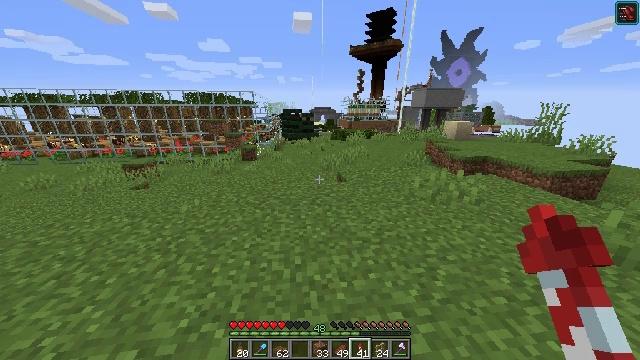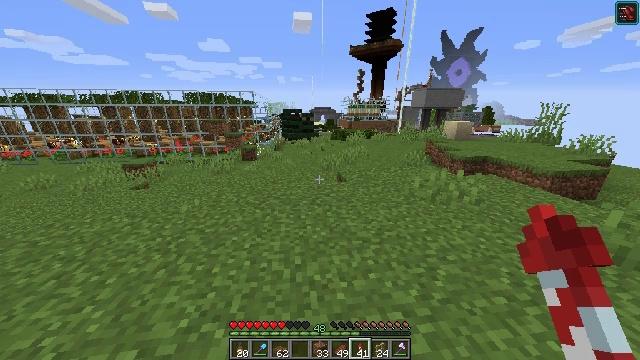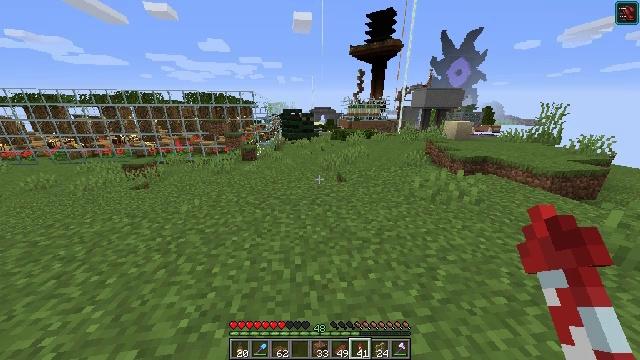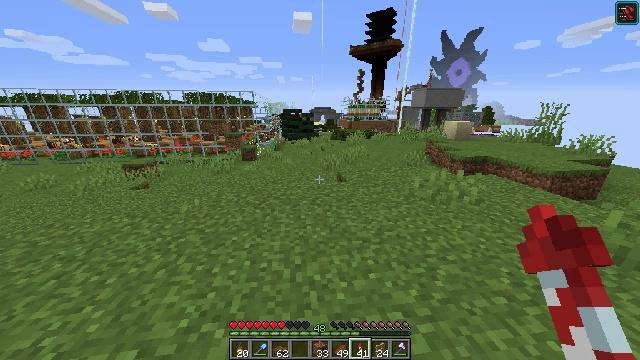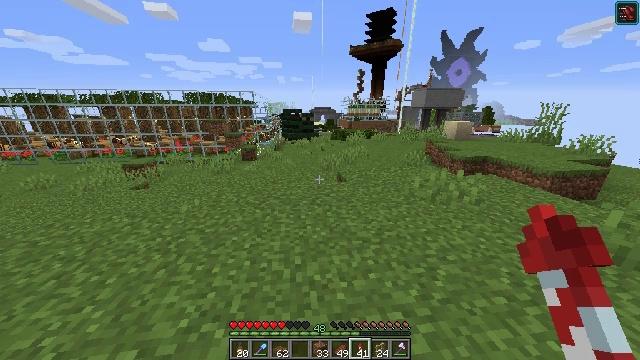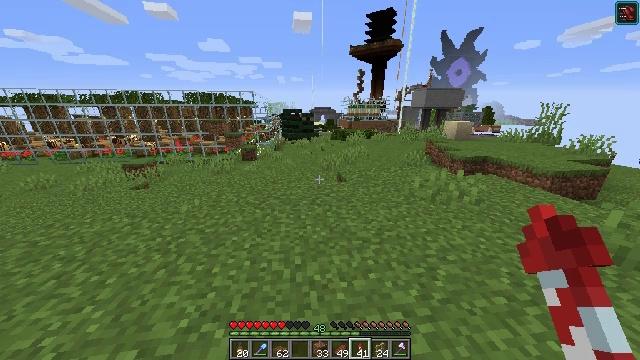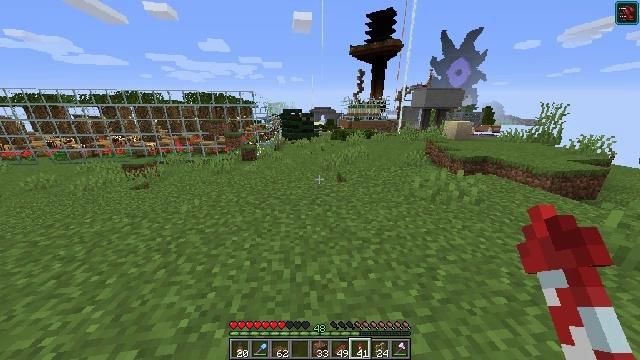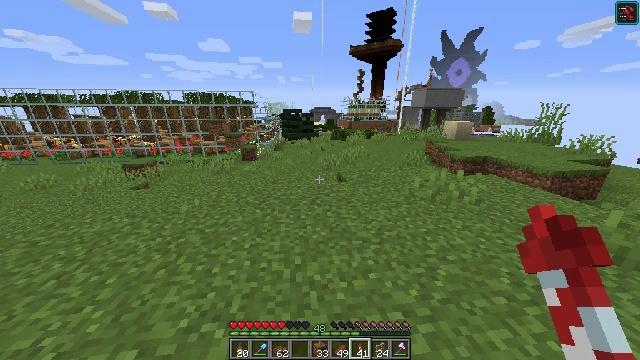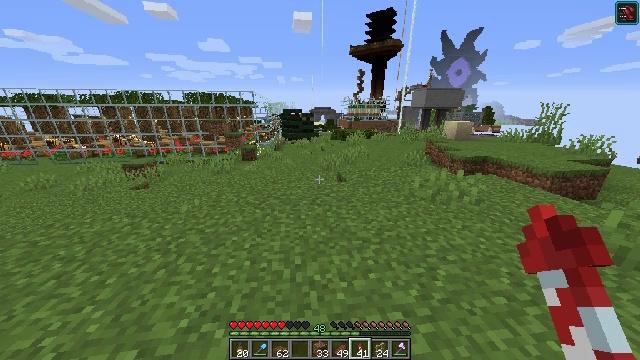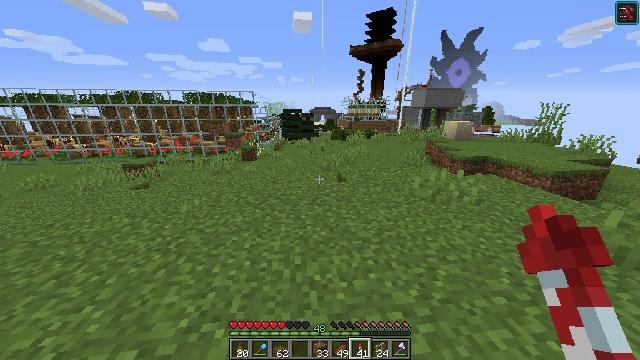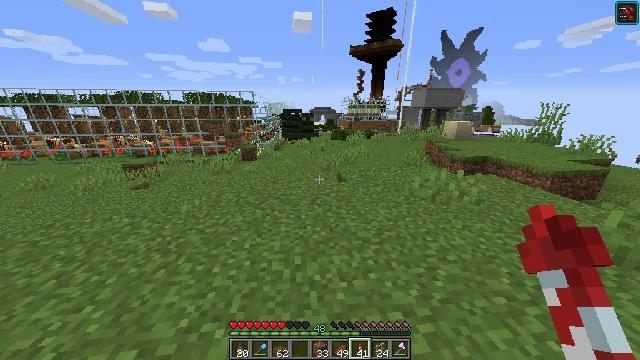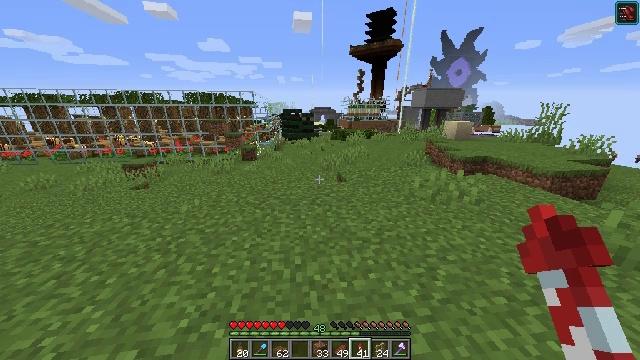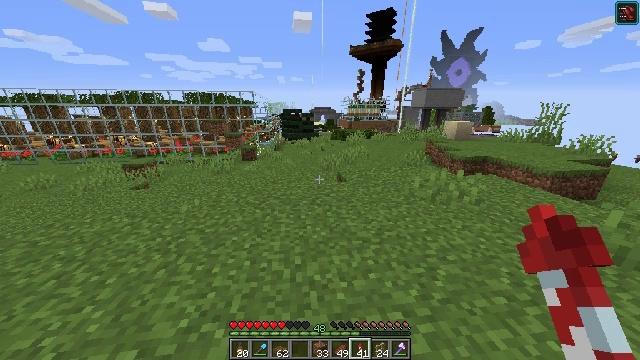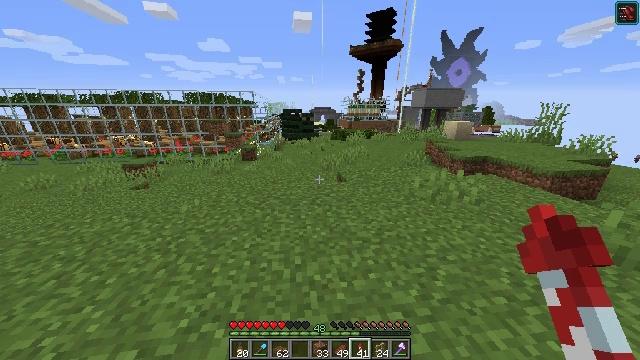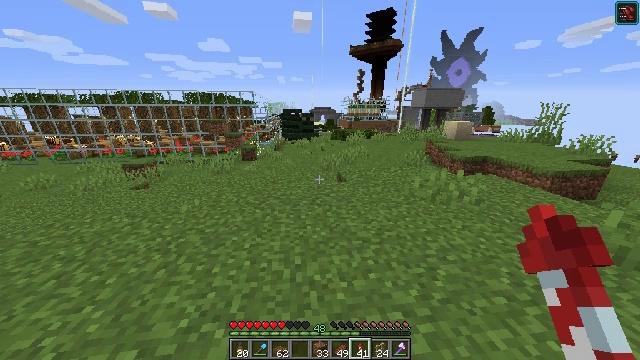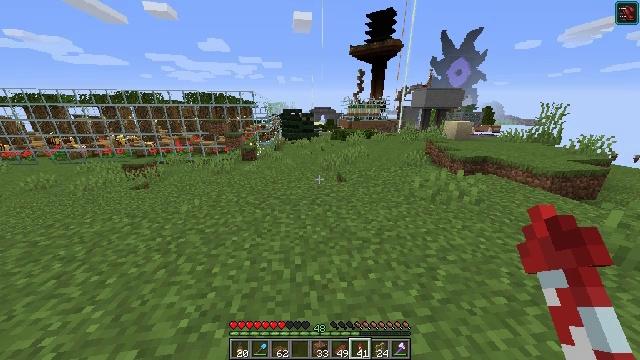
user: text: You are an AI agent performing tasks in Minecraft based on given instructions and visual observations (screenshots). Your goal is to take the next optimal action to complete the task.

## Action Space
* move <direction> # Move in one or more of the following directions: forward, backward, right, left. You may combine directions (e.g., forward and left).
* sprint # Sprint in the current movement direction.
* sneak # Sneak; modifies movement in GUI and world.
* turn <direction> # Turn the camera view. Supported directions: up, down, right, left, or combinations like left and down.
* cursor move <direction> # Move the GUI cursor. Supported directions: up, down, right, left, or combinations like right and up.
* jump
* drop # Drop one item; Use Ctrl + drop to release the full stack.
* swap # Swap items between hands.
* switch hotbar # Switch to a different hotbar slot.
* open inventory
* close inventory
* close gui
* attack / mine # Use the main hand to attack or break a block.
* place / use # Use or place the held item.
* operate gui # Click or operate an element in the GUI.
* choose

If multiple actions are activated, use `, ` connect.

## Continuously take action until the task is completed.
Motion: motion action
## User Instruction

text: Gather the spruce slab by holding left button.
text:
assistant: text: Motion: no_op
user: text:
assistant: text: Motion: no_op
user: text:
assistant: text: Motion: no_op
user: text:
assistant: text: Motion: no_op
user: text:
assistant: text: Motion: no_op
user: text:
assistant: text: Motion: no_op
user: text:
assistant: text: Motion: no_op
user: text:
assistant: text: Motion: no_op
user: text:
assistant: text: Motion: no_op
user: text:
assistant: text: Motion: no_op
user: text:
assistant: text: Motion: no_op
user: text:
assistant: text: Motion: no_op
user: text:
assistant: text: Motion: no_op
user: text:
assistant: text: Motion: no_op
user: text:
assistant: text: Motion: no_op
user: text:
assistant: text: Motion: no_op
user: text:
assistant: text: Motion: no_op
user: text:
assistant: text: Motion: no_op
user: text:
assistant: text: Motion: no_op
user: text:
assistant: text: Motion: no_op
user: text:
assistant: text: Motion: no_op
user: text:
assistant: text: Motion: no_op
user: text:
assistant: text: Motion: no_op
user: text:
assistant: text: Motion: no_op
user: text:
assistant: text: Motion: no_op
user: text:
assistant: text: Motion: no_op
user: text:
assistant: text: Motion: no_op
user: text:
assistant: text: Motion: no_op
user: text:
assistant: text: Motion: no_op
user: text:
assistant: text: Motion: no_op